Interaction volume radius: 5 \u00c5
Interaction volume height: 20 \u00c5
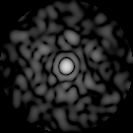
Disorder parameter: 0.8749